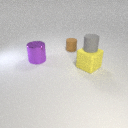
large purple metal cylinder to the left of small brown rubber cylinder